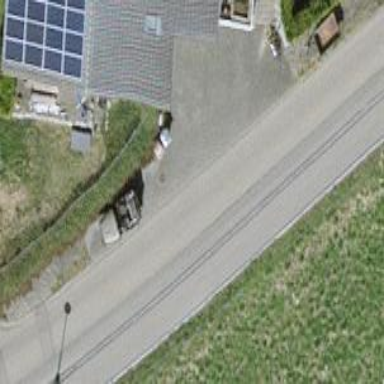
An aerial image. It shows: Residential road with asphalt surface.